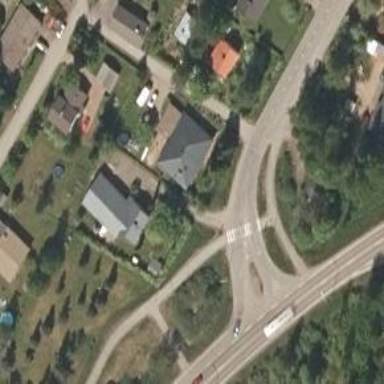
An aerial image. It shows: Asphalt cycleway with uncontrolled zebra crossing. The crossing has island for safety.